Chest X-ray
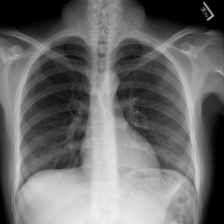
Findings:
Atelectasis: negative
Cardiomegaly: negative
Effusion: negative
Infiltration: negative
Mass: negative
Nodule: negative
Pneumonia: negative
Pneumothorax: negative
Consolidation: negative
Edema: negative
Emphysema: negative
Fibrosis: negative
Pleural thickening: negative
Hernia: negative